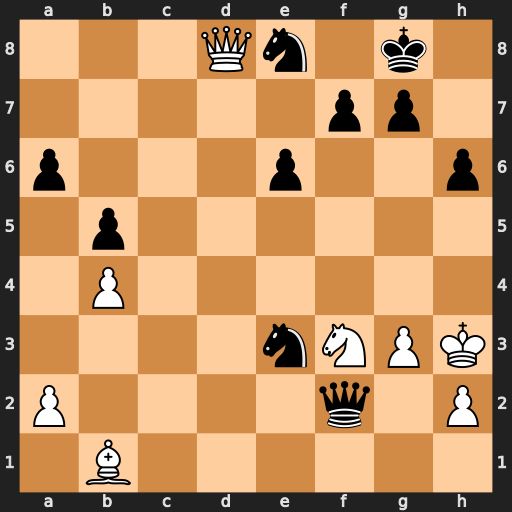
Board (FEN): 3Qn1k1/5pp1/p3p2p/1p6/1P6/4nNPK/P4q1P/1B6
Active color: w
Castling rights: -
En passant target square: -
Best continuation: Qxe8#